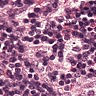
Metastatic tissue present: no